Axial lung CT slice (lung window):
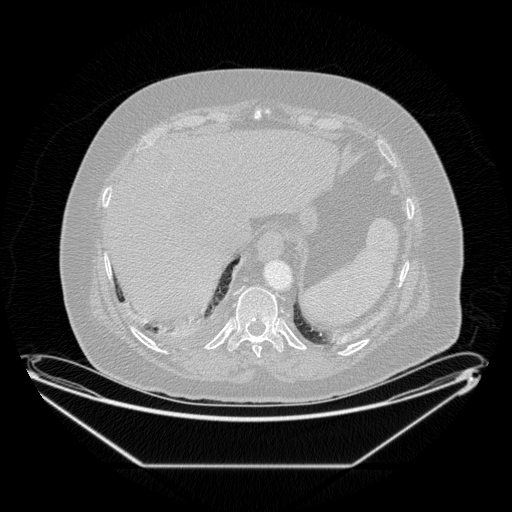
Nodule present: no